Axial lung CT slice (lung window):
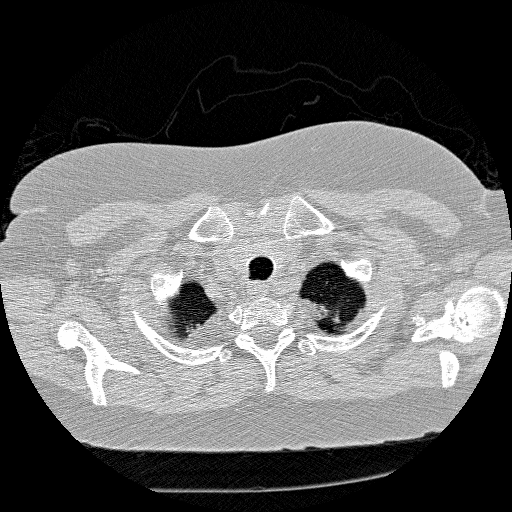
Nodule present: no